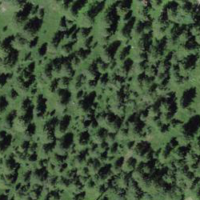
EUNIS habitat code: 43
Species observed at this site:
Rumex alpinus